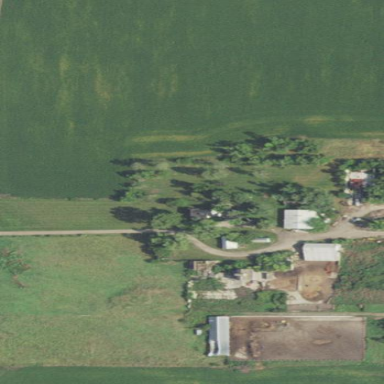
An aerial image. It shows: Farmyard area.